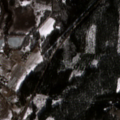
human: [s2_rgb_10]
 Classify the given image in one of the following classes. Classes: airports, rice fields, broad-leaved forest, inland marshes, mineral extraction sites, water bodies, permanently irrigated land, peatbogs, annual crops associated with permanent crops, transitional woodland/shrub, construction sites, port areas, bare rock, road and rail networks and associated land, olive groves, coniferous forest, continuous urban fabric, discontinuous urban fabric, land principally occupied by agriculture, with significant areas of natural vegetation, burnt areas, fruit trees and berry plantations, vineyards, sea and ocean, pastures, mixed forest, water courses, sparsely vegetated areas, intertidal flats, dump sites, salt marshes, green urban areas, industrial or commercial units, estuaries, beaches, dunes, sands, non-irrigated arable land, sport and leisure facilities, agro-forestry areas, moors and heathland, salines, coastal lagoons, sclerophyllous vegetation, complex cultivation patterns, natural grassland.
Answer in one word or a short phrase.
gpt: discontinuous urban fabric, complex cultivation patterns, coniferous forest, mixed forest, inland marshes